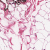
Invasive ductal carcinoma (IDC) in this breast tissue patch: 0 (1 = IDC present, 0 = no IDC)